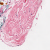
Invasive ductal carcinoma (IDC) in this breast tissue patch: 0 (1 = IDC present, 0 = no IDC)